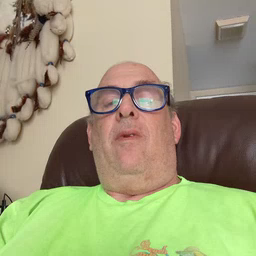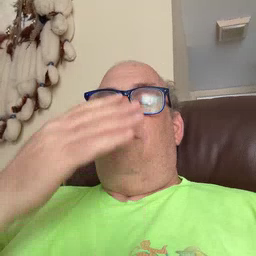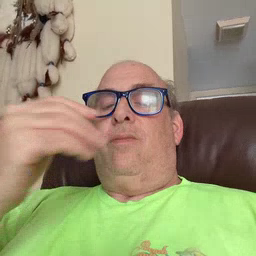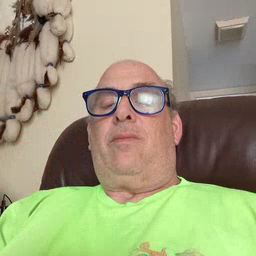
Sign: wolf